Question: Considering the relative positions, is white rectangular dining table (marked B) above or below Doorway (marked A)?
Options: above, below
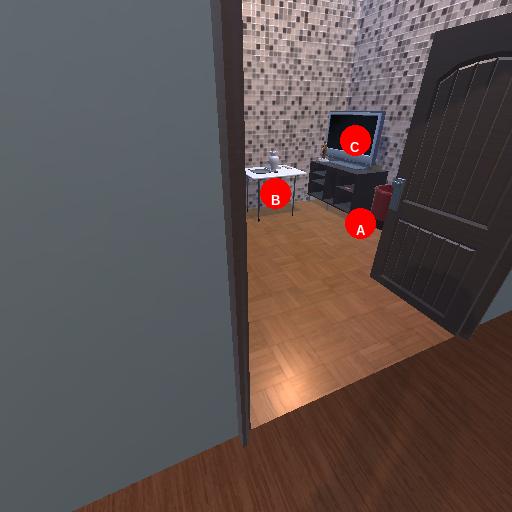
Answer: above